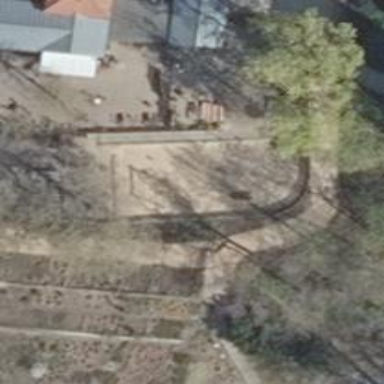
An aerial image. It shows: Playground featuring swings.